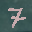
Label: 7